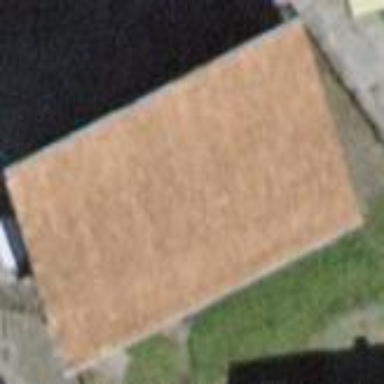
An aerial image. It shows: Shed building.